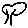
Label: tree